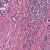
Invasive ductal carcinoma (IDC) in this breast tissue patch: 1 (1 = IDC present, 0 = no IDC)